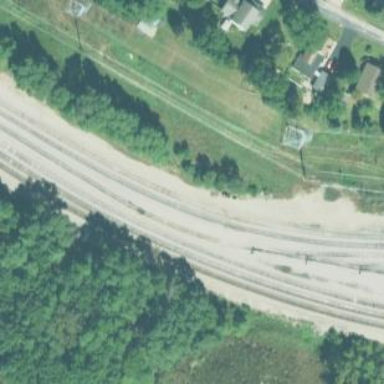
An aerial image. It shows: Railway yard in service.